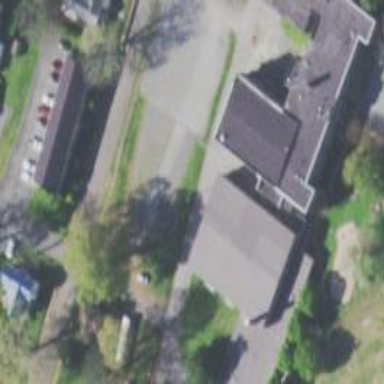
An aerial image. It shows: School building.